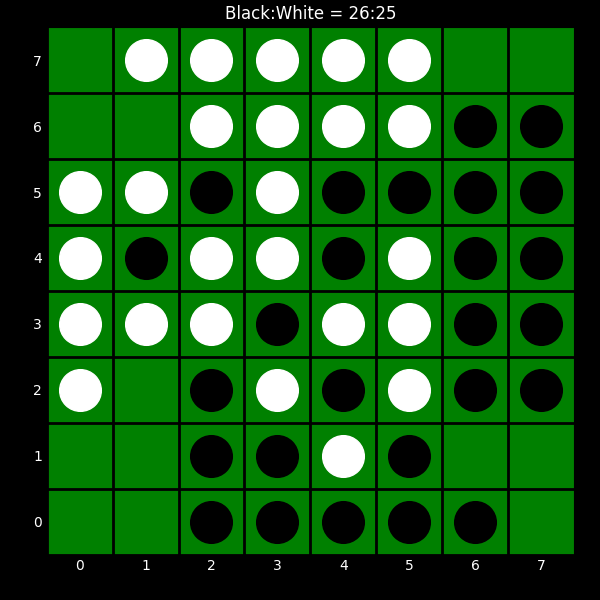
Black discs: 26
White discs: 25